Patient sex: M
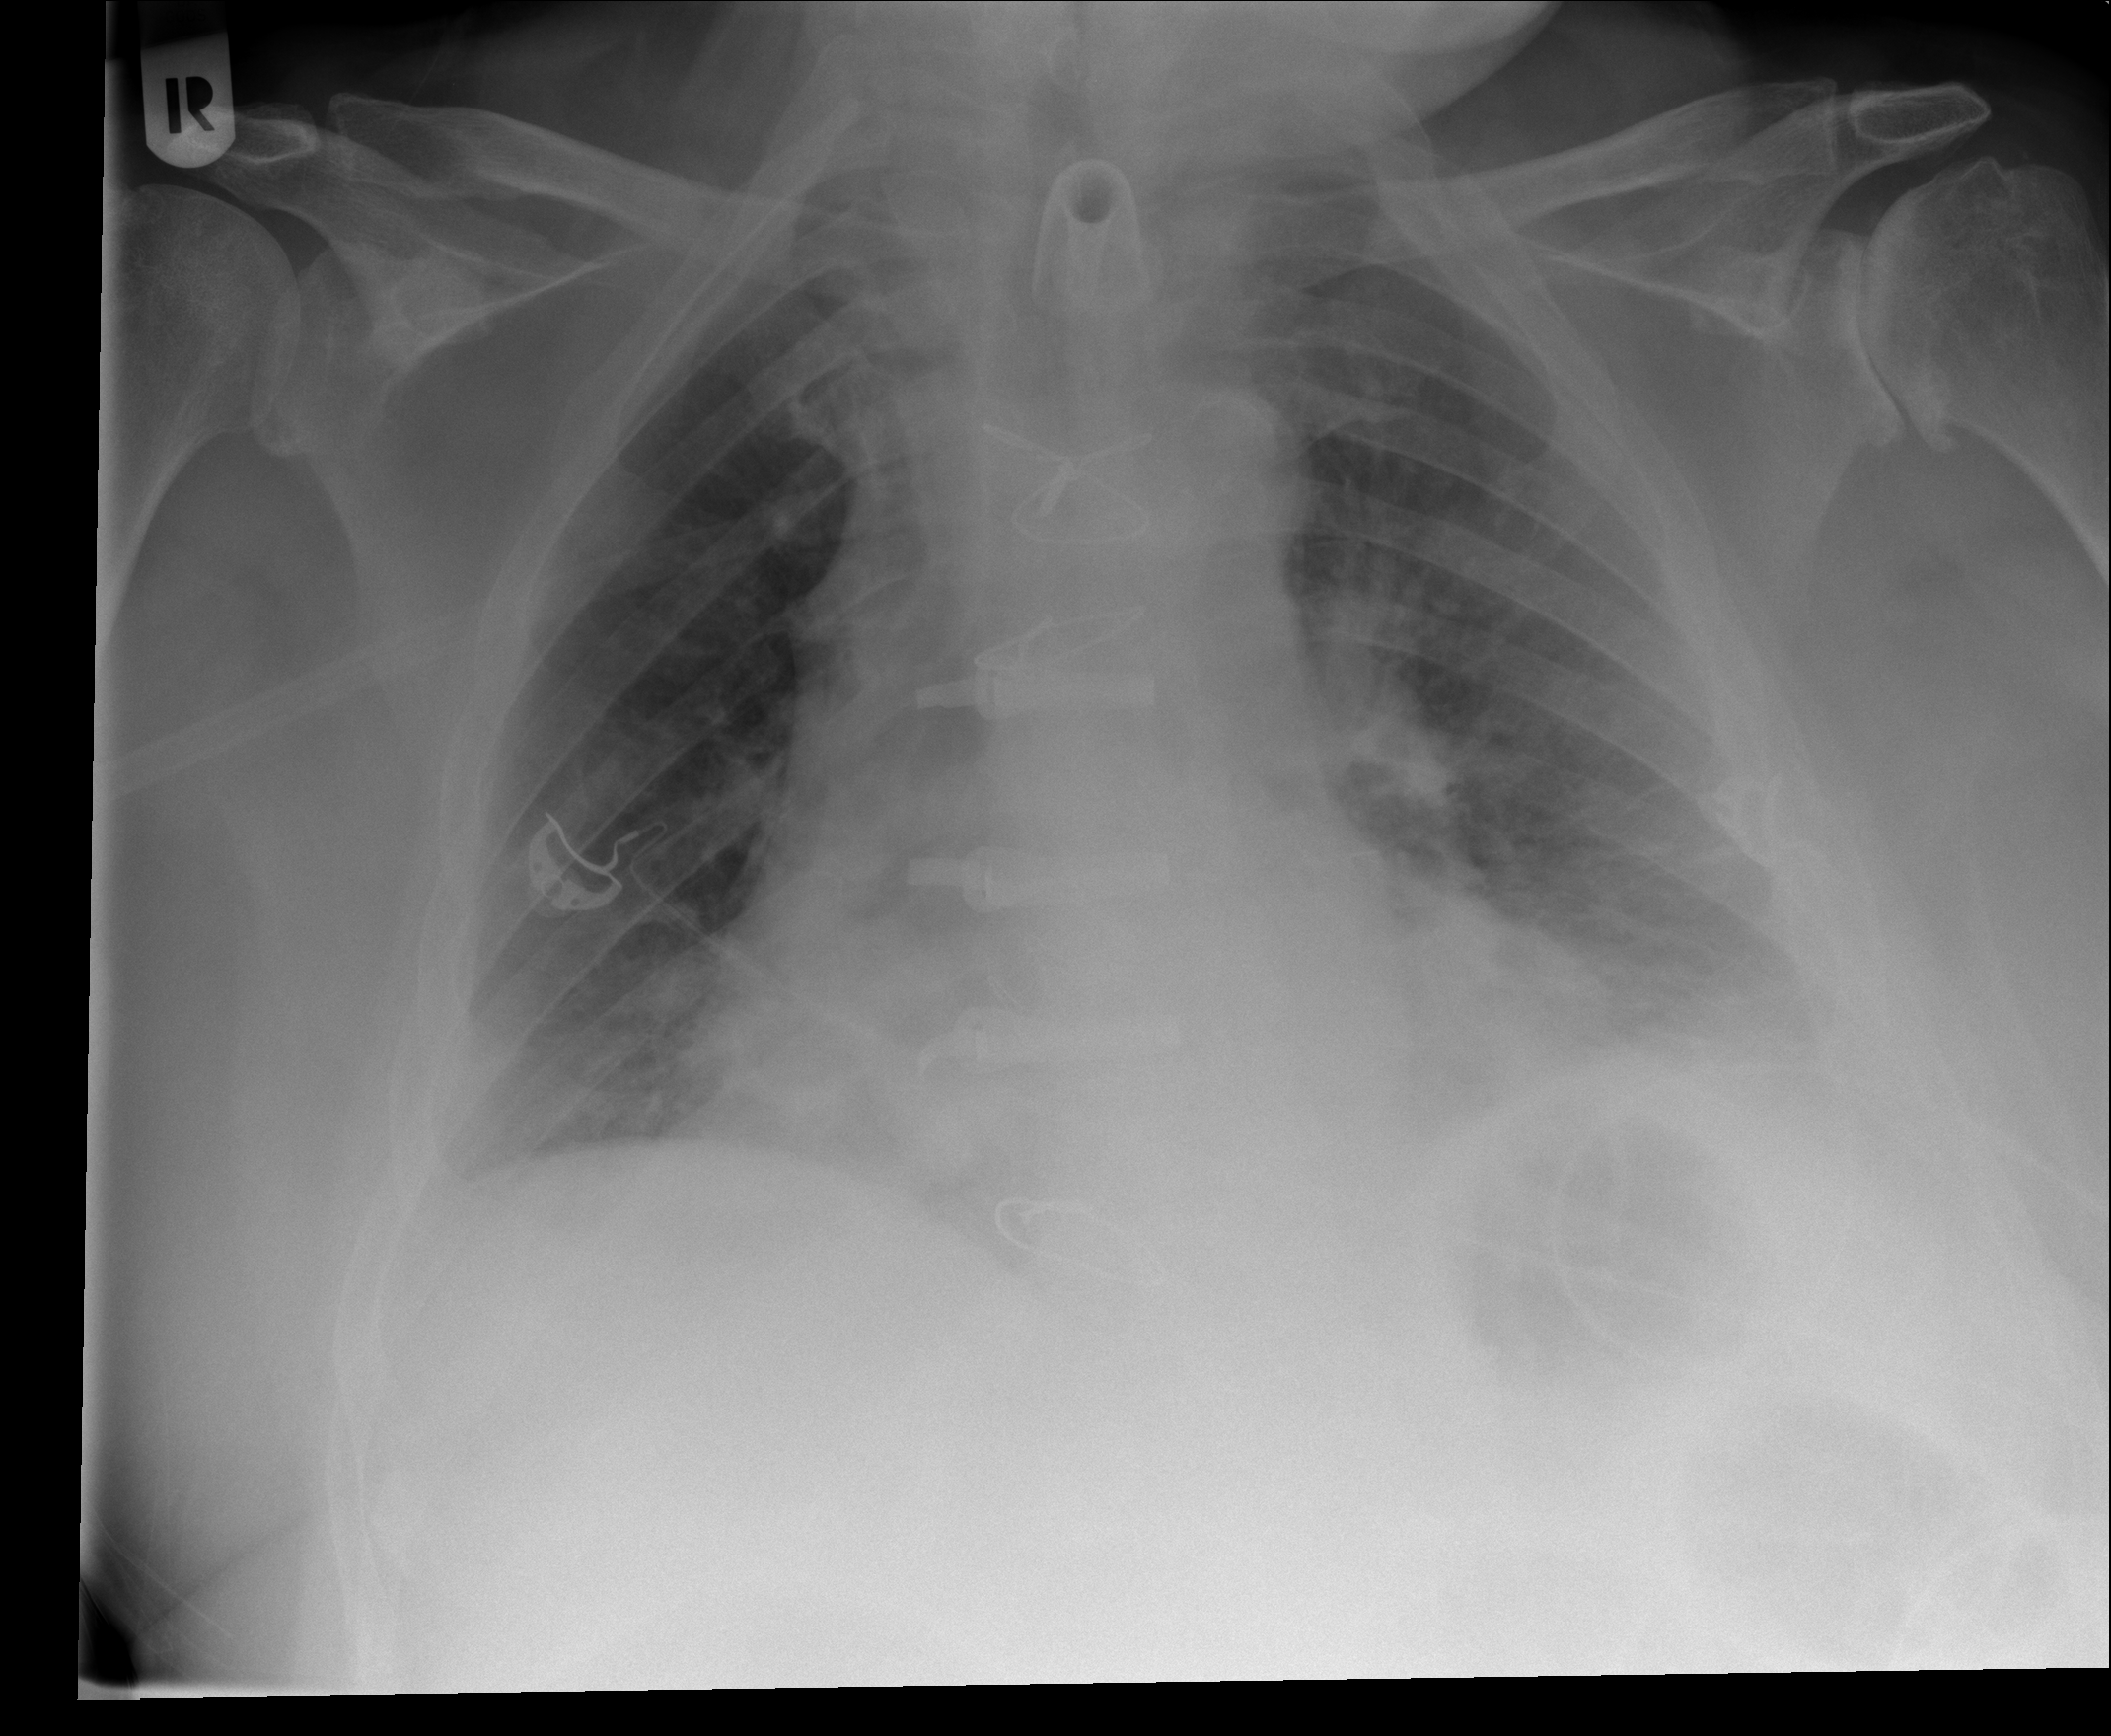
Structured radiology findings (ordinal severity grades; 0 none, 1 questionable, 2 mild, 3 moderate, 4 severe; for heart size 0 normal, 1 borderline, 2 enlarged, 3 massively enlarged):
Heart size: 2
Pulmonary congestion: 2
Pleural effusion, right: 1
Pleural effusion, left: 2
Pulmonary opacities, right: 0
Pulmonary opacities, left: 0
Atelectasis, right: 1
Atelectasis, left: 1